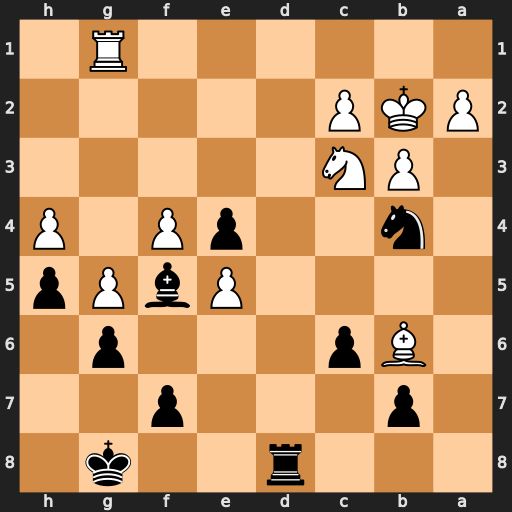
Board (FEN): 3r2k1/1p3p2/1Bp3p1/4PbPp/1n2pP1P/1PN5/PKP5/6R1
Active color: b
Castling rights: -
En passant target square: -
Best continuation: Rd2 Nxe4 Bxe4 Kc3 Rd5 Kxb4 Rb5+ Kc3 Rxb6